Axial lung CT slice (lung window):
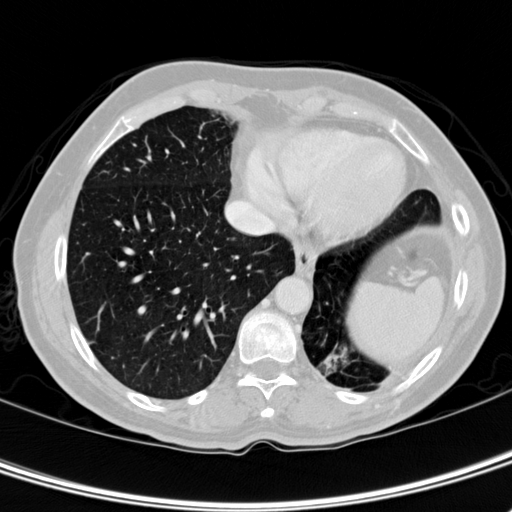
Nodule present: no